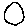
Label: circle